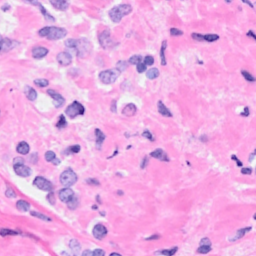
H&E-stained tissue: Breast